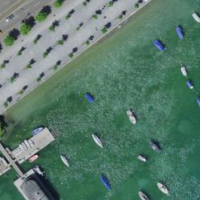
EUNIS habitat code: 14
Species observed at this site:
Tachybaptus ruficollis
Certhia brachydactyla
Corvus corone
Podiceps cristatus
Motacilla cinerea
Cyanistes caeruleus
Fulica atra
Anas platyrhynchos
Chloris chloris
Larus canus
Aythya ferina
Aythya fuligula
Fringilla coelebs
Passer domesticus
Tadorna tadorna
Coloeus monedula
Turdus merula
Chroicocephalus ridibundus
Phalacrocorax carbo
Silene latifolia
Larus michahellis
Cygnus olor
Parus major
Erithacus rubecula
Mergus merganser
Milvus migrans
Sitta europaea
Columba livia
Tussilago farfara
Motacilla alba